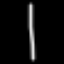
Label: line